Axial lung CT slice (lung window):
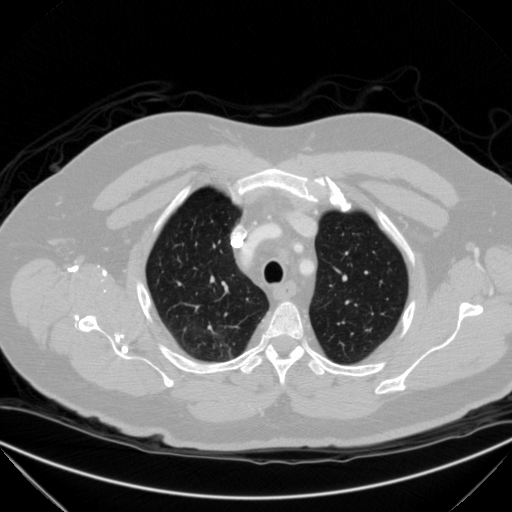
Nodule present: no